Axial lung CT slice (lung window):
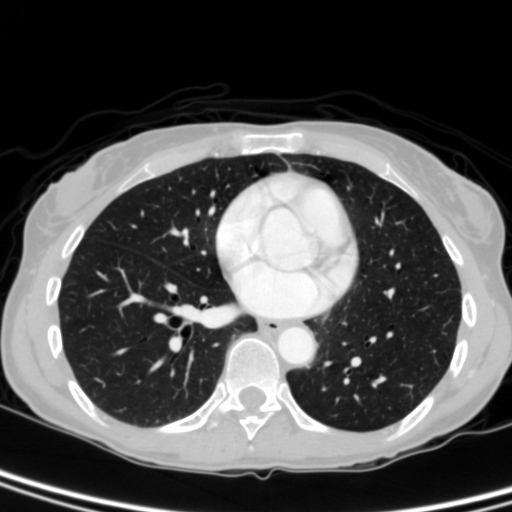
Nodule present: no